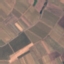
Land use / land cover class: PermanentCrop